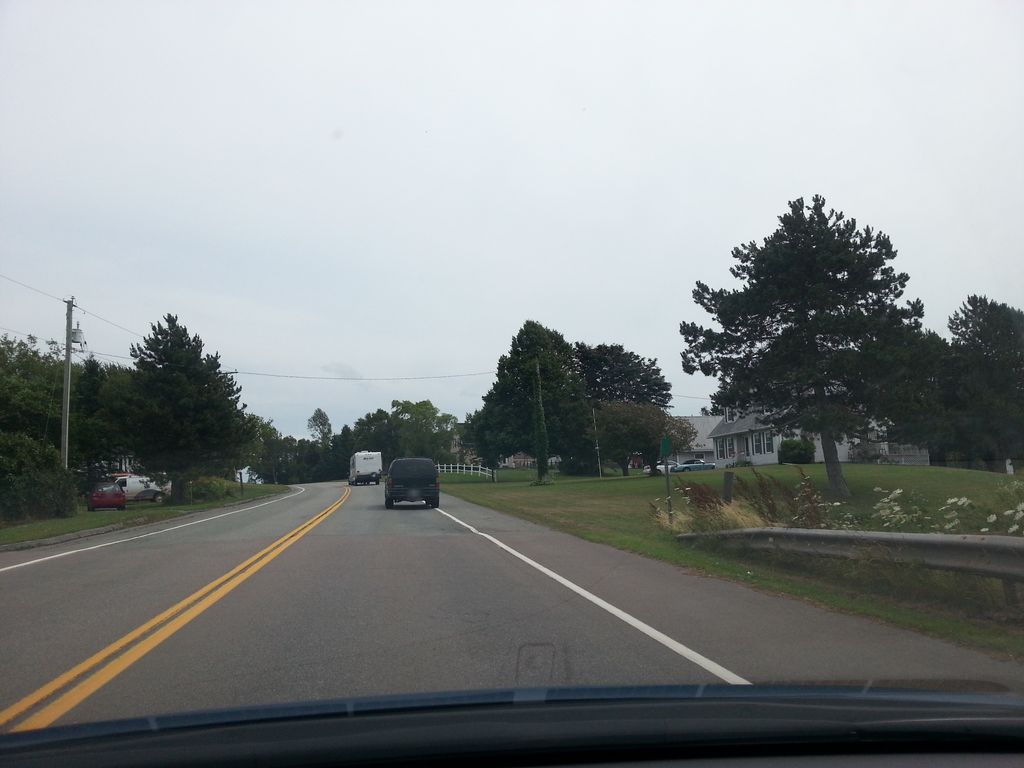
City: charlottetown